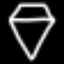
Label: diamond